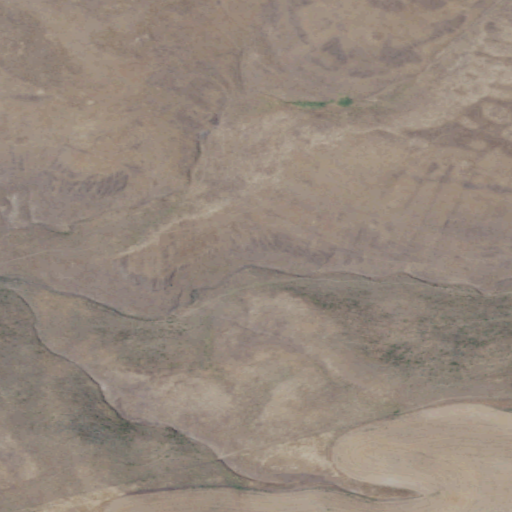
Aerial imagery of valley in Washington named Choke Cherry Canyon containing grassland, cultivated crops, and shrub